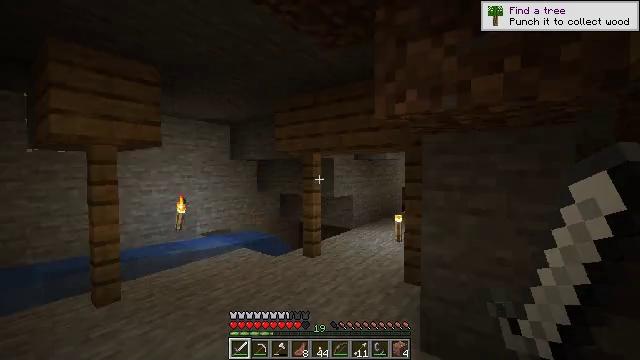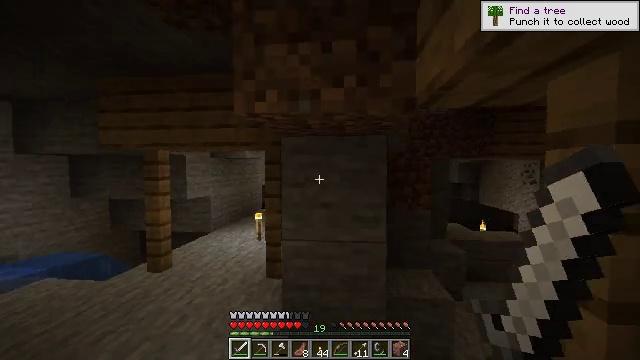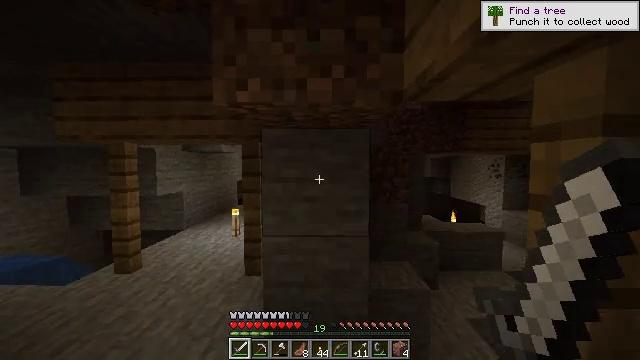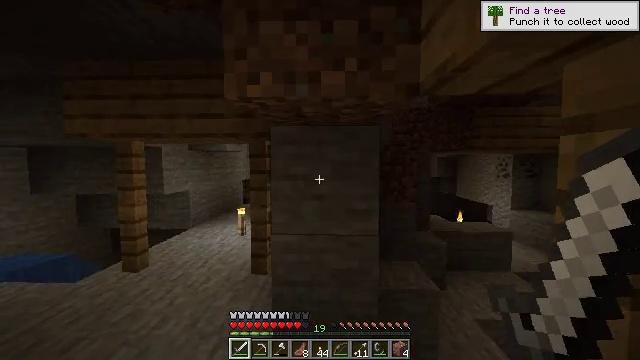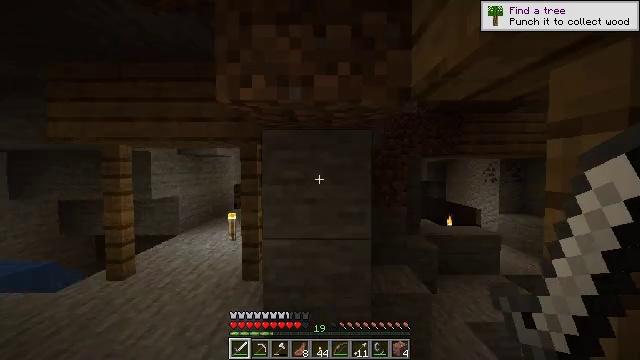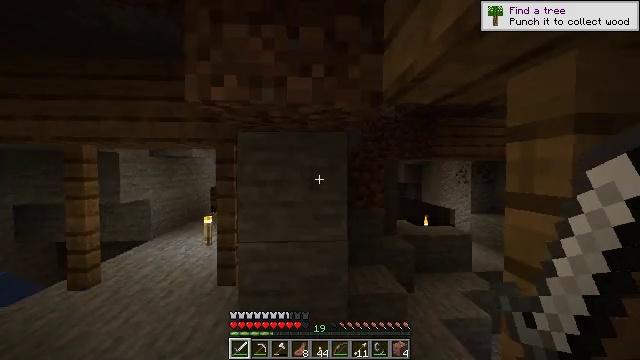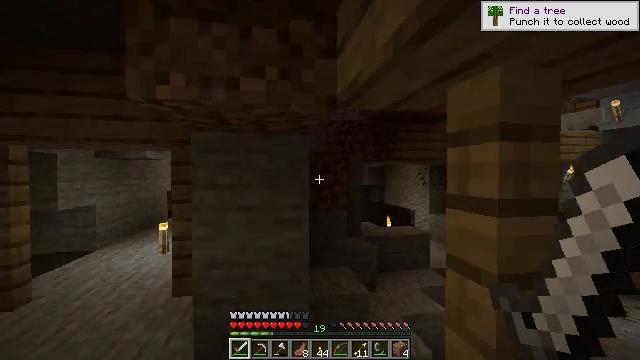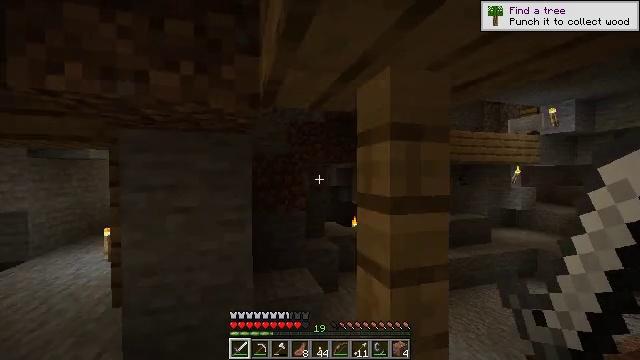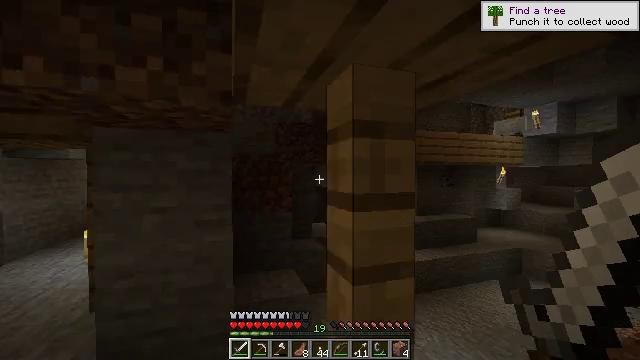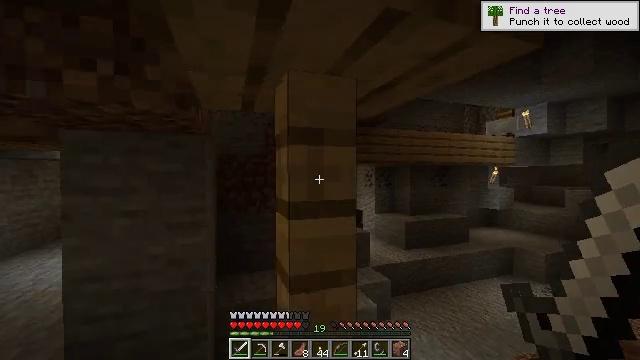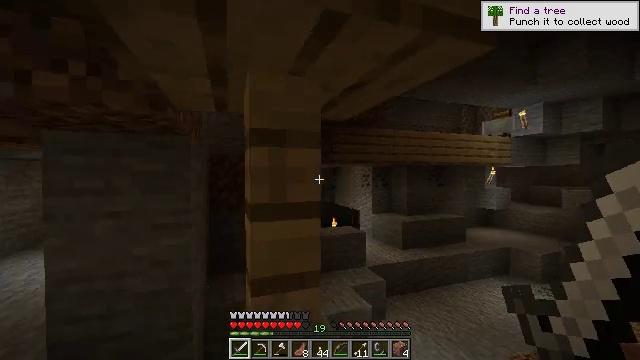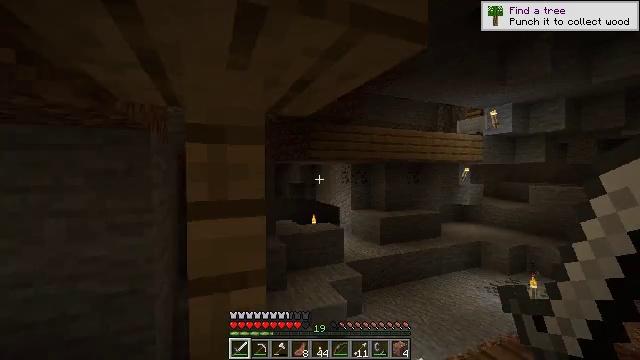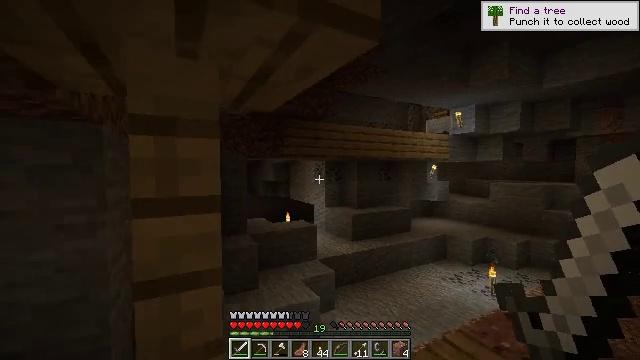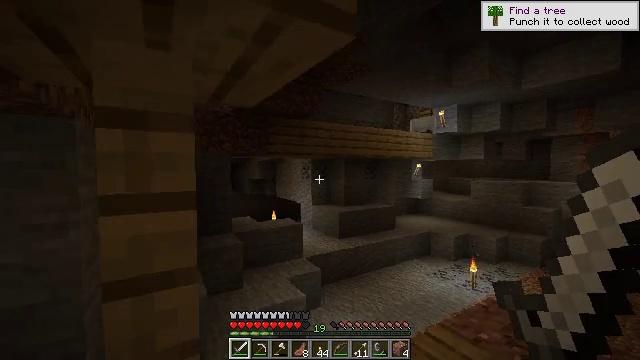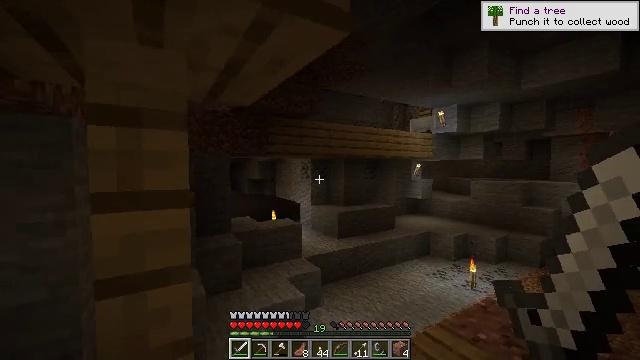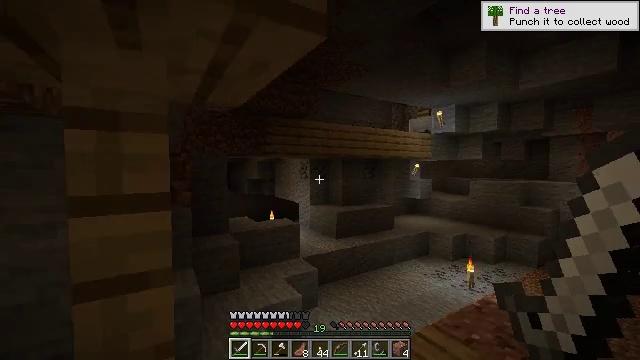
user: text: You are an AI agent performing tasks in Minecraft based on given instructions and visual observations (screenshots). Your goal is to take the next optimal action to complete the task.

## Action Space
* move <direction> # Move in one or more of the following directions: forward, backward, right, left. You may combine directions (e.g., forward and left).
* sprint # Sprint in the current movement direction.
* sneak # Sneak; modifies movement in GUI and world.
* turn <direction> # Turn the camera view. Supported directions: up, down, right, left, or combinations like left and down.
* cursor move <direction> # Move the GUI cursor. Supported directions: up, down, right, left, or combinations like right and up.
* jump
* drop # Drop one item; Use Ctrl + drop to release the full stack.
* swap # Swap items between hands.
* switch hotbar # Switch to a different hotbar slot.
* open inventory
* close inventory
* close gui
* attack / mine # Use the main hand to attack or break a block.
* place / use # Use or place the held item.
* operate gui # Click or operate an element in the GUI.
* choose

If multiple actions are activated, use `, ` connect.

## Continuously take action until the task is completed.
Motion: motion action
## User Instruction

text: Remove the cobweb to avoid getting stuck.
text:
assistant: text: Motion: turn right
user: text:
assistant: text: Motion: turn right and down
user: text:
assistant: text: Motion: no_op
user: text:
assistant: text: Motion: turn right and up
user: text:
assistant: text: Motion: move right, turn right
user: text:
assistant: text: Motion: move right, turn right
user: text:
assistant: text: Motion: move right, turn right
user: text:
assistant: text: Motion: move right, turn right
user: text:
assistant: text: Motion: move right
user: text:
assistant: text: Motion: no_op
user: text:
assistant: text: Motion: turn right
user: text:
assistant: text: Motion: turn right
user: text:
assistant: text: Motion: turn right
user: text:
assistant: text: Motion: no_op
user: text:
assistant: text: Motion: move right
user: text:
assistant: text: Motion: move right
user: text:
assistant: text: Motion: move right
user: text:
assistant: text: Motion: move right
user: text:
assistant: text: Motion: no_op
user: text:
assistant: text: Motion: no_op
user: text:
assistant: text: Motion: no_op
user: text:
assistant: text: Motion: no_op
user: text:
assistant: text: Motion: no_op
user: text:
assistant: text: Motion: no_op
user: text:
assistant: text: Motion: turn left and up
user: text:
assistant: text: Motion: turn left and up
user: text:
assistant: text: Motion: turn left and up
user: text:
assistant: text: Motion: turn left
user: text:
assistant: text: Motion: no_op
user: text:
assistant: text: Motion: move forward